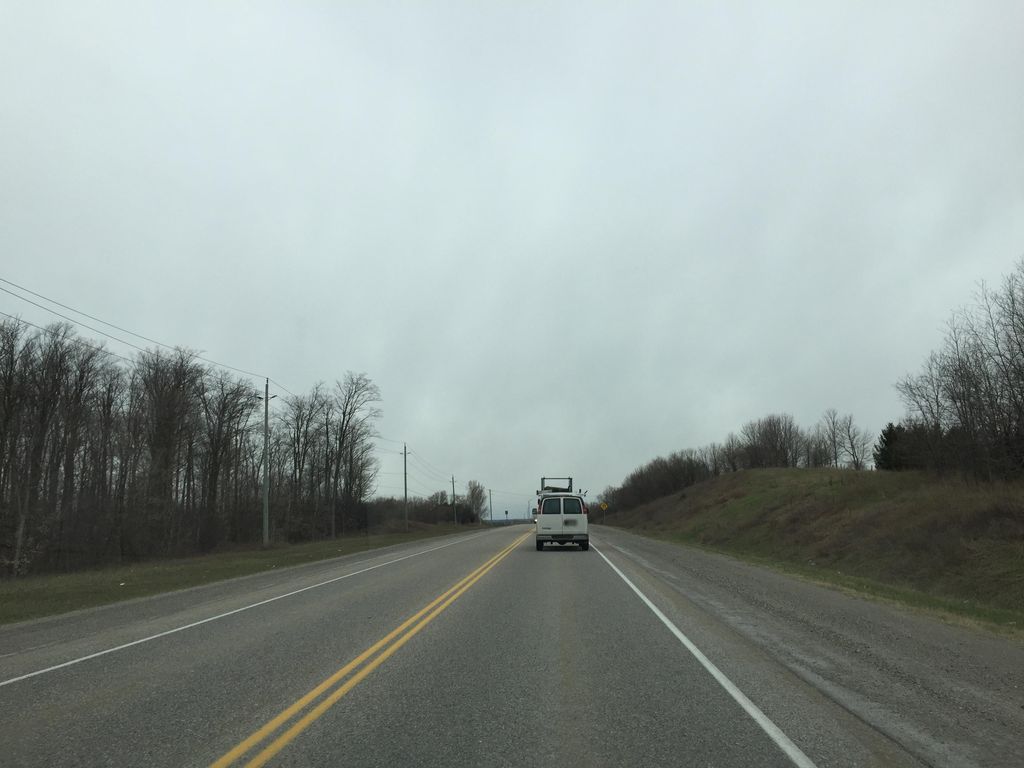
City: kitchener-waterloo